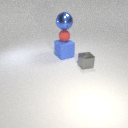
large blue rubber cube behind small gray metal cube